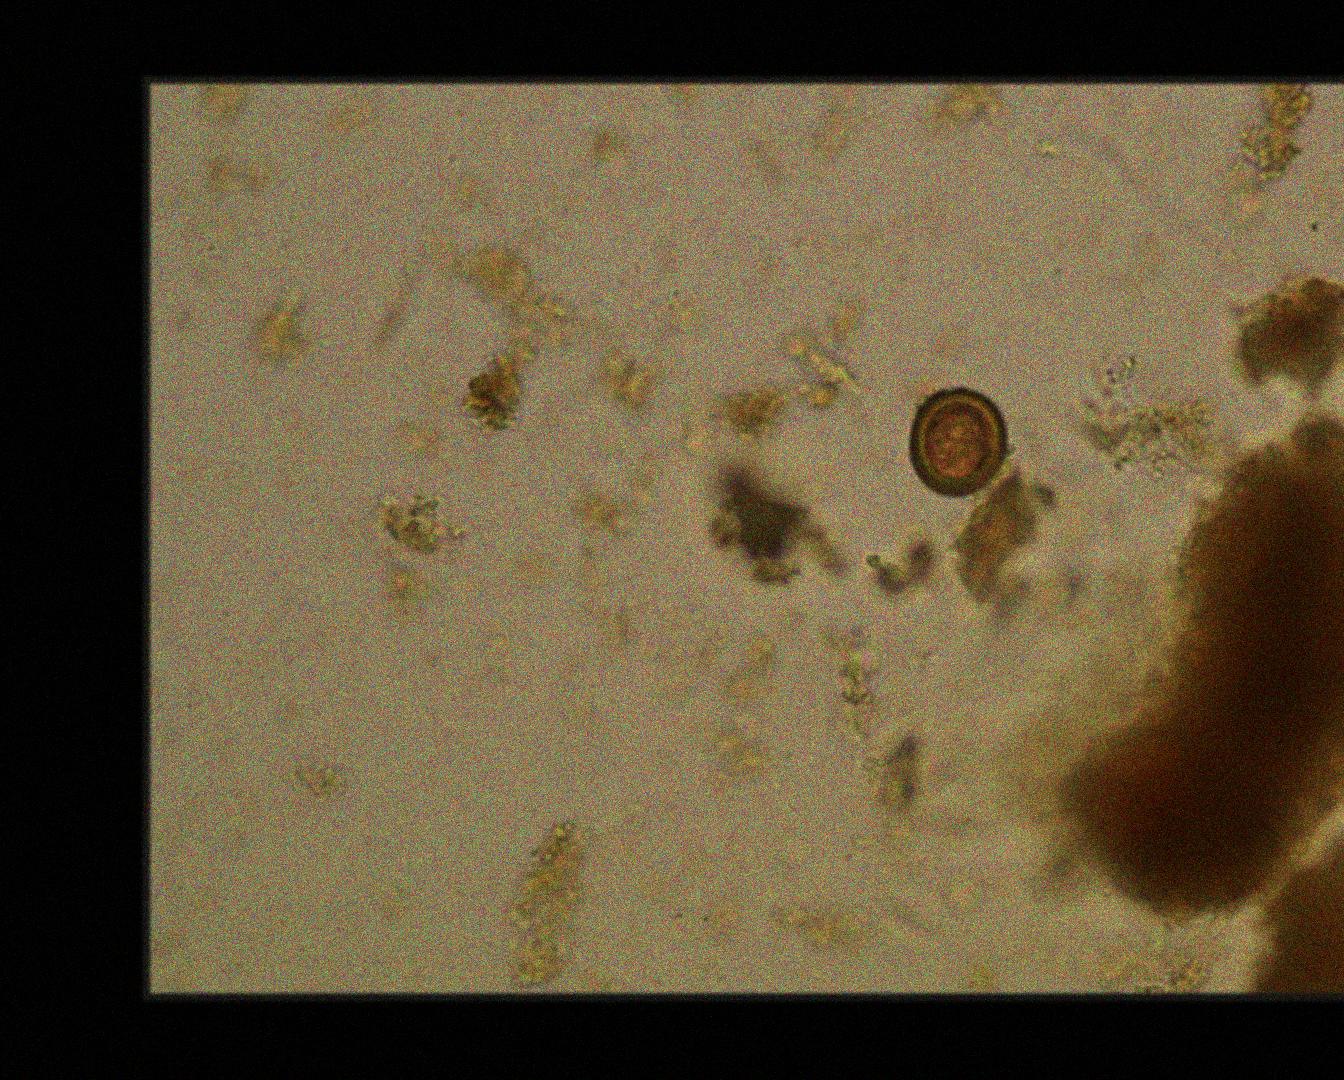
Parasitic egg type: Taenia spp. egg